Interaction volume radius: 10 \u00c5
Interaction volume height: 20 \u00c5
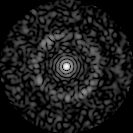
Disorder parameter: 0.8238